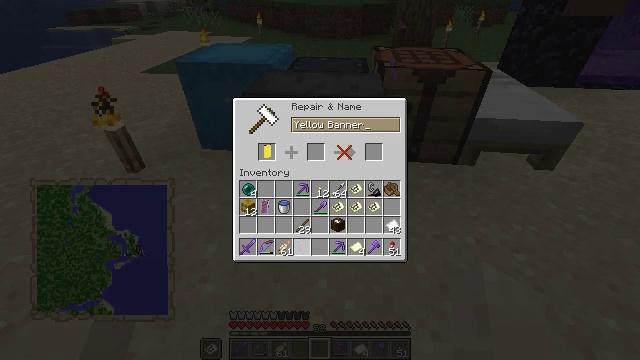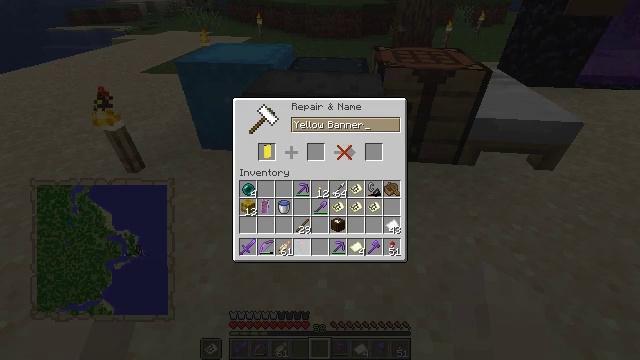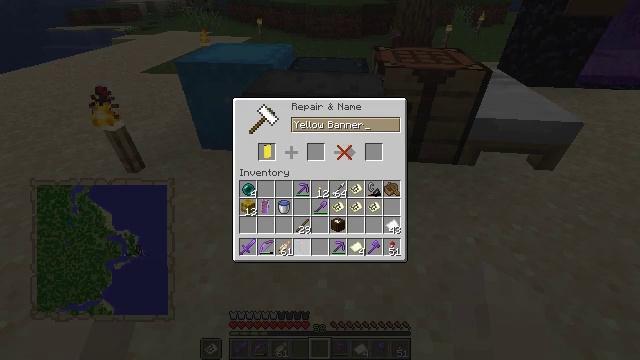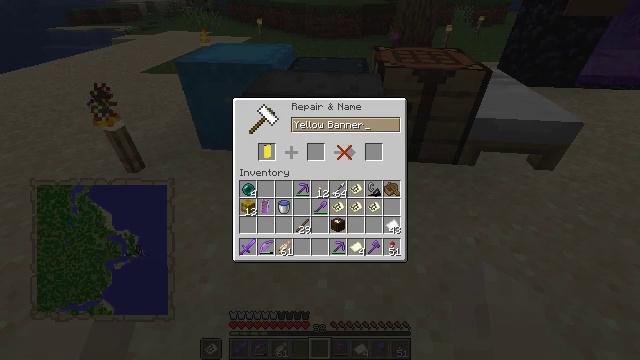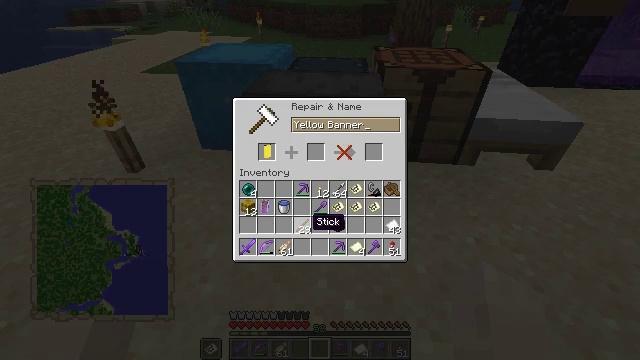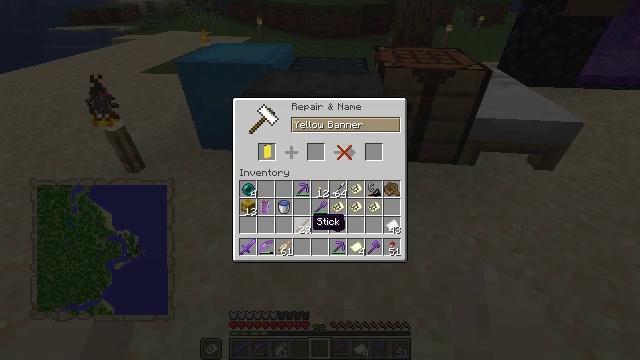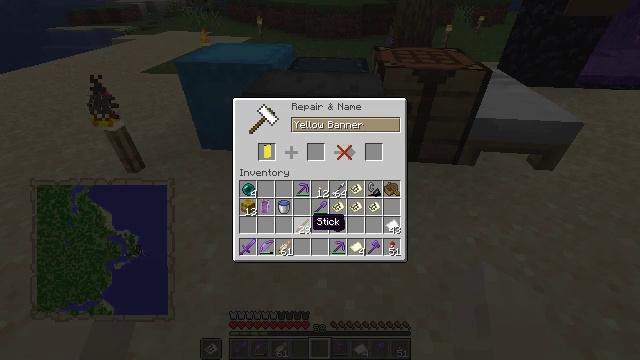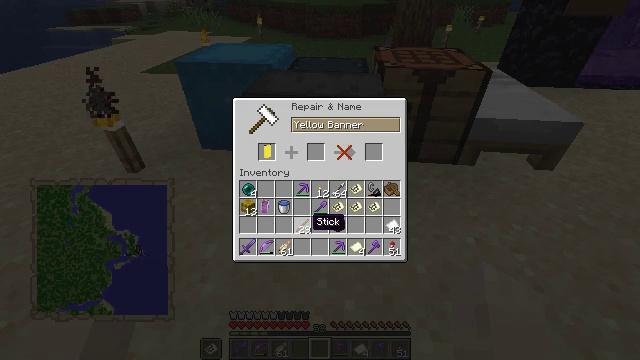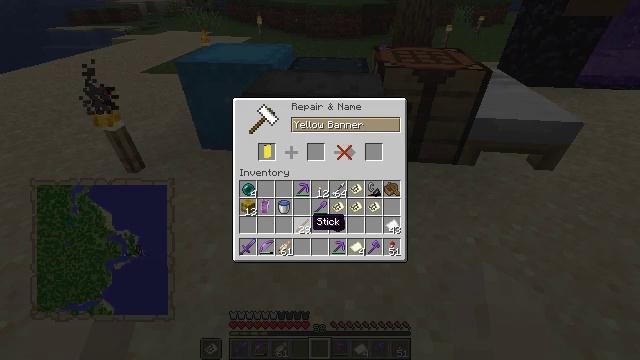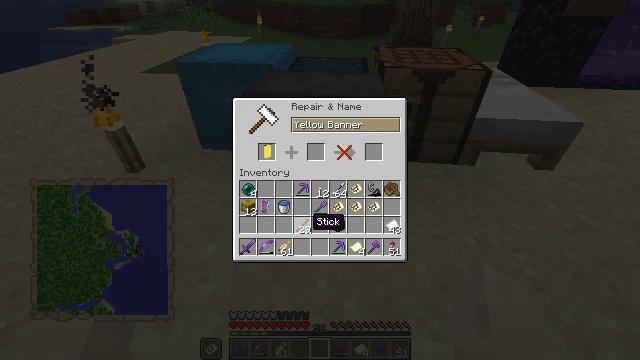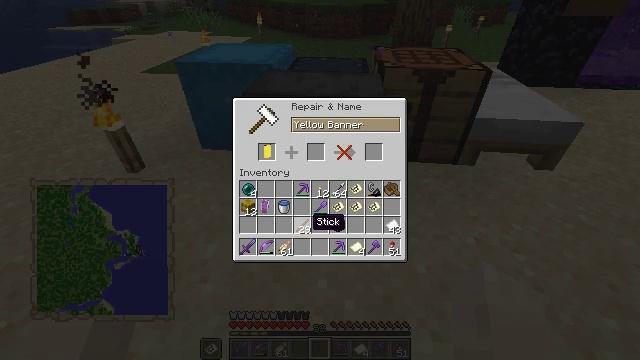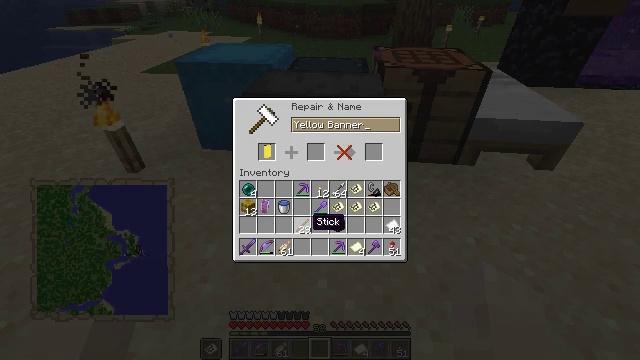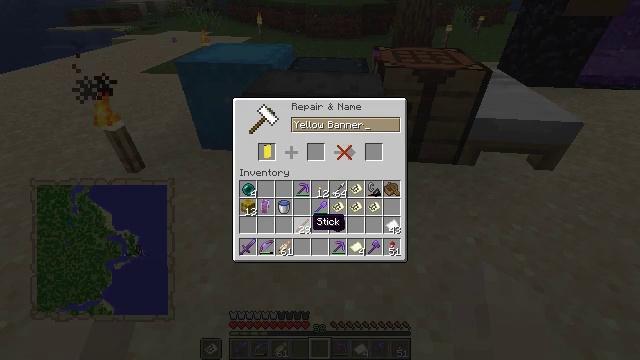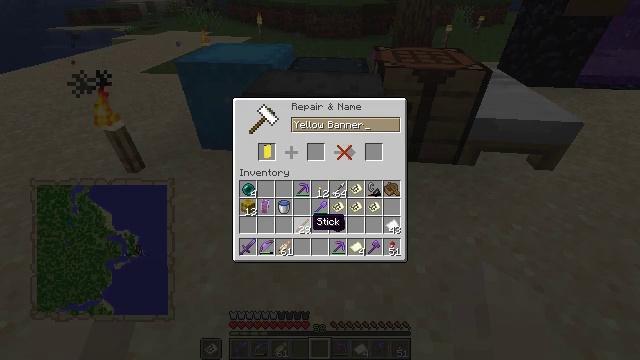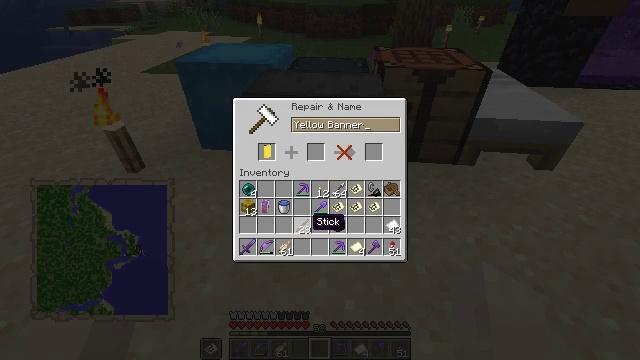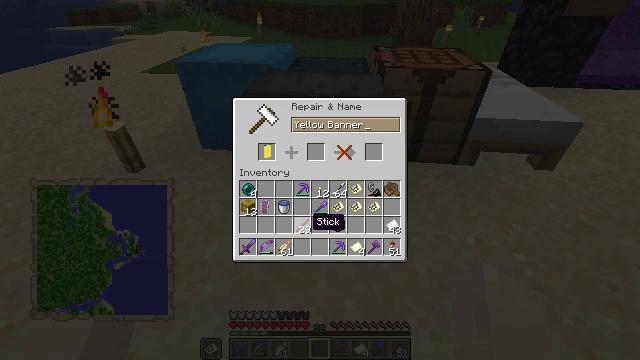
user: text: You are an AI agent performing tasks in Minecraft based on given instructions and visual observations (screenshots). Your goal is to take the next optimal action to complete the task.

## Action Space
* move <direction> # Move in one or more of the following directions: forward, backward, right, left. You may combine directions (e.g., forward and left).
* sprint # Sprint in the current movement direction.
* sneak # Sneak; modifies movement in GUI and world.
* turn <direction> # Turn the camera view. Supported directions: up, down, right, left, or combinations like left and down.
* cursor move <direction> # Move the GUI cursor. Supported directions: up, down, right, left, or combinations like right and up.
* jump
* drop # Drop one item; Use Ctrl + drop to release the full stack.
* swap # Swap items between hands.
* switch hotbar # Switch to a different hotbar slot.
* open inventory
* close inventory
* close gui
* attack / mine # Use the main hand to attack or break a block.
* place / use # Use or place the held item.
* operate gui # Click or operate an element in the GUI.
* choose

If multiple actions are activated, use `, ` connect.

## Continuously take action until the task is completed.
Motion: motion action
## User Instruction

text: Attack the anvil to pick it up.
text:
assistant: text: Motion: sneak
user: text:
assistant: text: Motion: no_op
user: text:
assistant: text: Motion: no_op
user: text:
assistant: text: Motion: no_op
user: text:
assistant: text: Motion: no_op
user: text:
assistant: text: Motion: no_op
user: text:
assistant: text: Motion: no_op
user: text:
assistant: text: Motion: no_op
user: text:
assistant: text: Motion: no_op
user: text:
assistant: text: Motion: no_op
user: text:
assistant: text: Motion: no_op
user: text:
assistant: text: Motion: no_op
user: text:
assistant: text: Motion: no_op
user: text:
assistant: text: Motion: no_op
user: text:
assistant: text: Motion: no_op
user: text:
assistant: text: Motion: no_op
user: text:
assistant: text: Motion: no_op
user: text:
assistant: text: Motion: no_op
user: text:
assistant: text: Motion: no_op
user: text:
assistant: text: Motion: no_op
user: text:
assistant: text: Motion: no_op
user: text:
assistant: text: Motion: no_op
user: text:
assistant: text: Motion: no_op
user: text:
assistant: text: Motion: no_op
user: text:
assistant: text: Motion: no_op
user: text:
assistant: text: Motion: no_op
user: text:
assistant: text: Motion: no_op
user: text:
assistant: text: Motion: no_op
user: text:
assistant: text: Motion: no_op
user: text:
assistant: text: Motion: no_op